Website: home-depot
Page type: customer-info-address
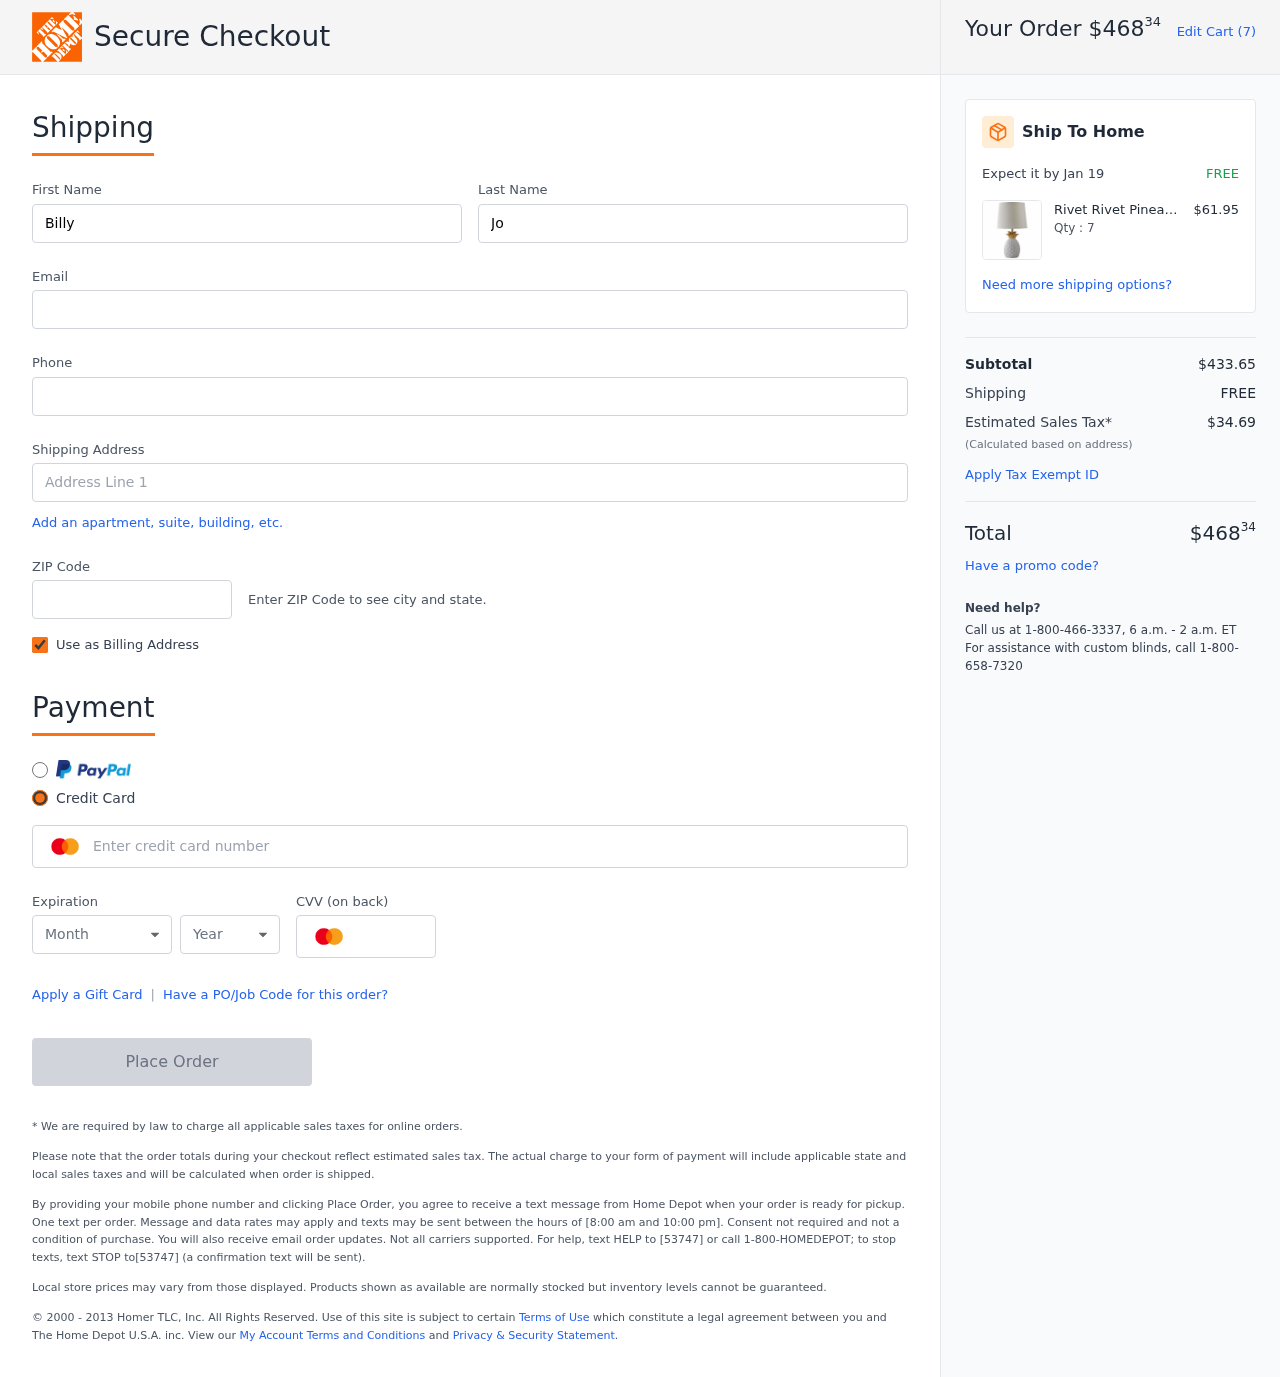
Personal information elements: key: PII_CARD_CVV
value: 141
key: PII_CARD_EXPIRY_MONTH
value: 05
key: PII_CARD_EXPIRY_YEAR
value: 26
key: PII_CARD_NUMBER
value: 2243 1997 8396 7824
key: PII_EMAIL
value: billy.johnson@gmail.com
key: PII_FIRSTNAME
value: Billy
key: PII_LASTNAME
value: Johnson
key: PII_PHONE
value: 6053610446
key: PII_POSTCODE
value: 30377
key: PII_STREET
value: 0175 Edward Stream
Product elements: key: PRODUCT1_BRAND
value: Rivet
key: PRODUCT1_NAME
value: Rivet Pineapple Ceramic Table Lamp, Modern, 18" H, White and Gold
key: PRODUCT1_PRICE
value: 61.95
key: PRODUCT1_QUANTITY
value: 7
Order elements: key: ORDER_TOTAL
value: $46834
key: ORDER_NUM_ITEMS
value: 7
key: ORDER_DELIVERY_DATE
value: Jan 19
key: ORDER_SUBTOTAL
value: $433.65
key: ORDER_SHIPPING_COST
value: FREE
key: ORDER_TAX
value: $34.69